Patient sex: M
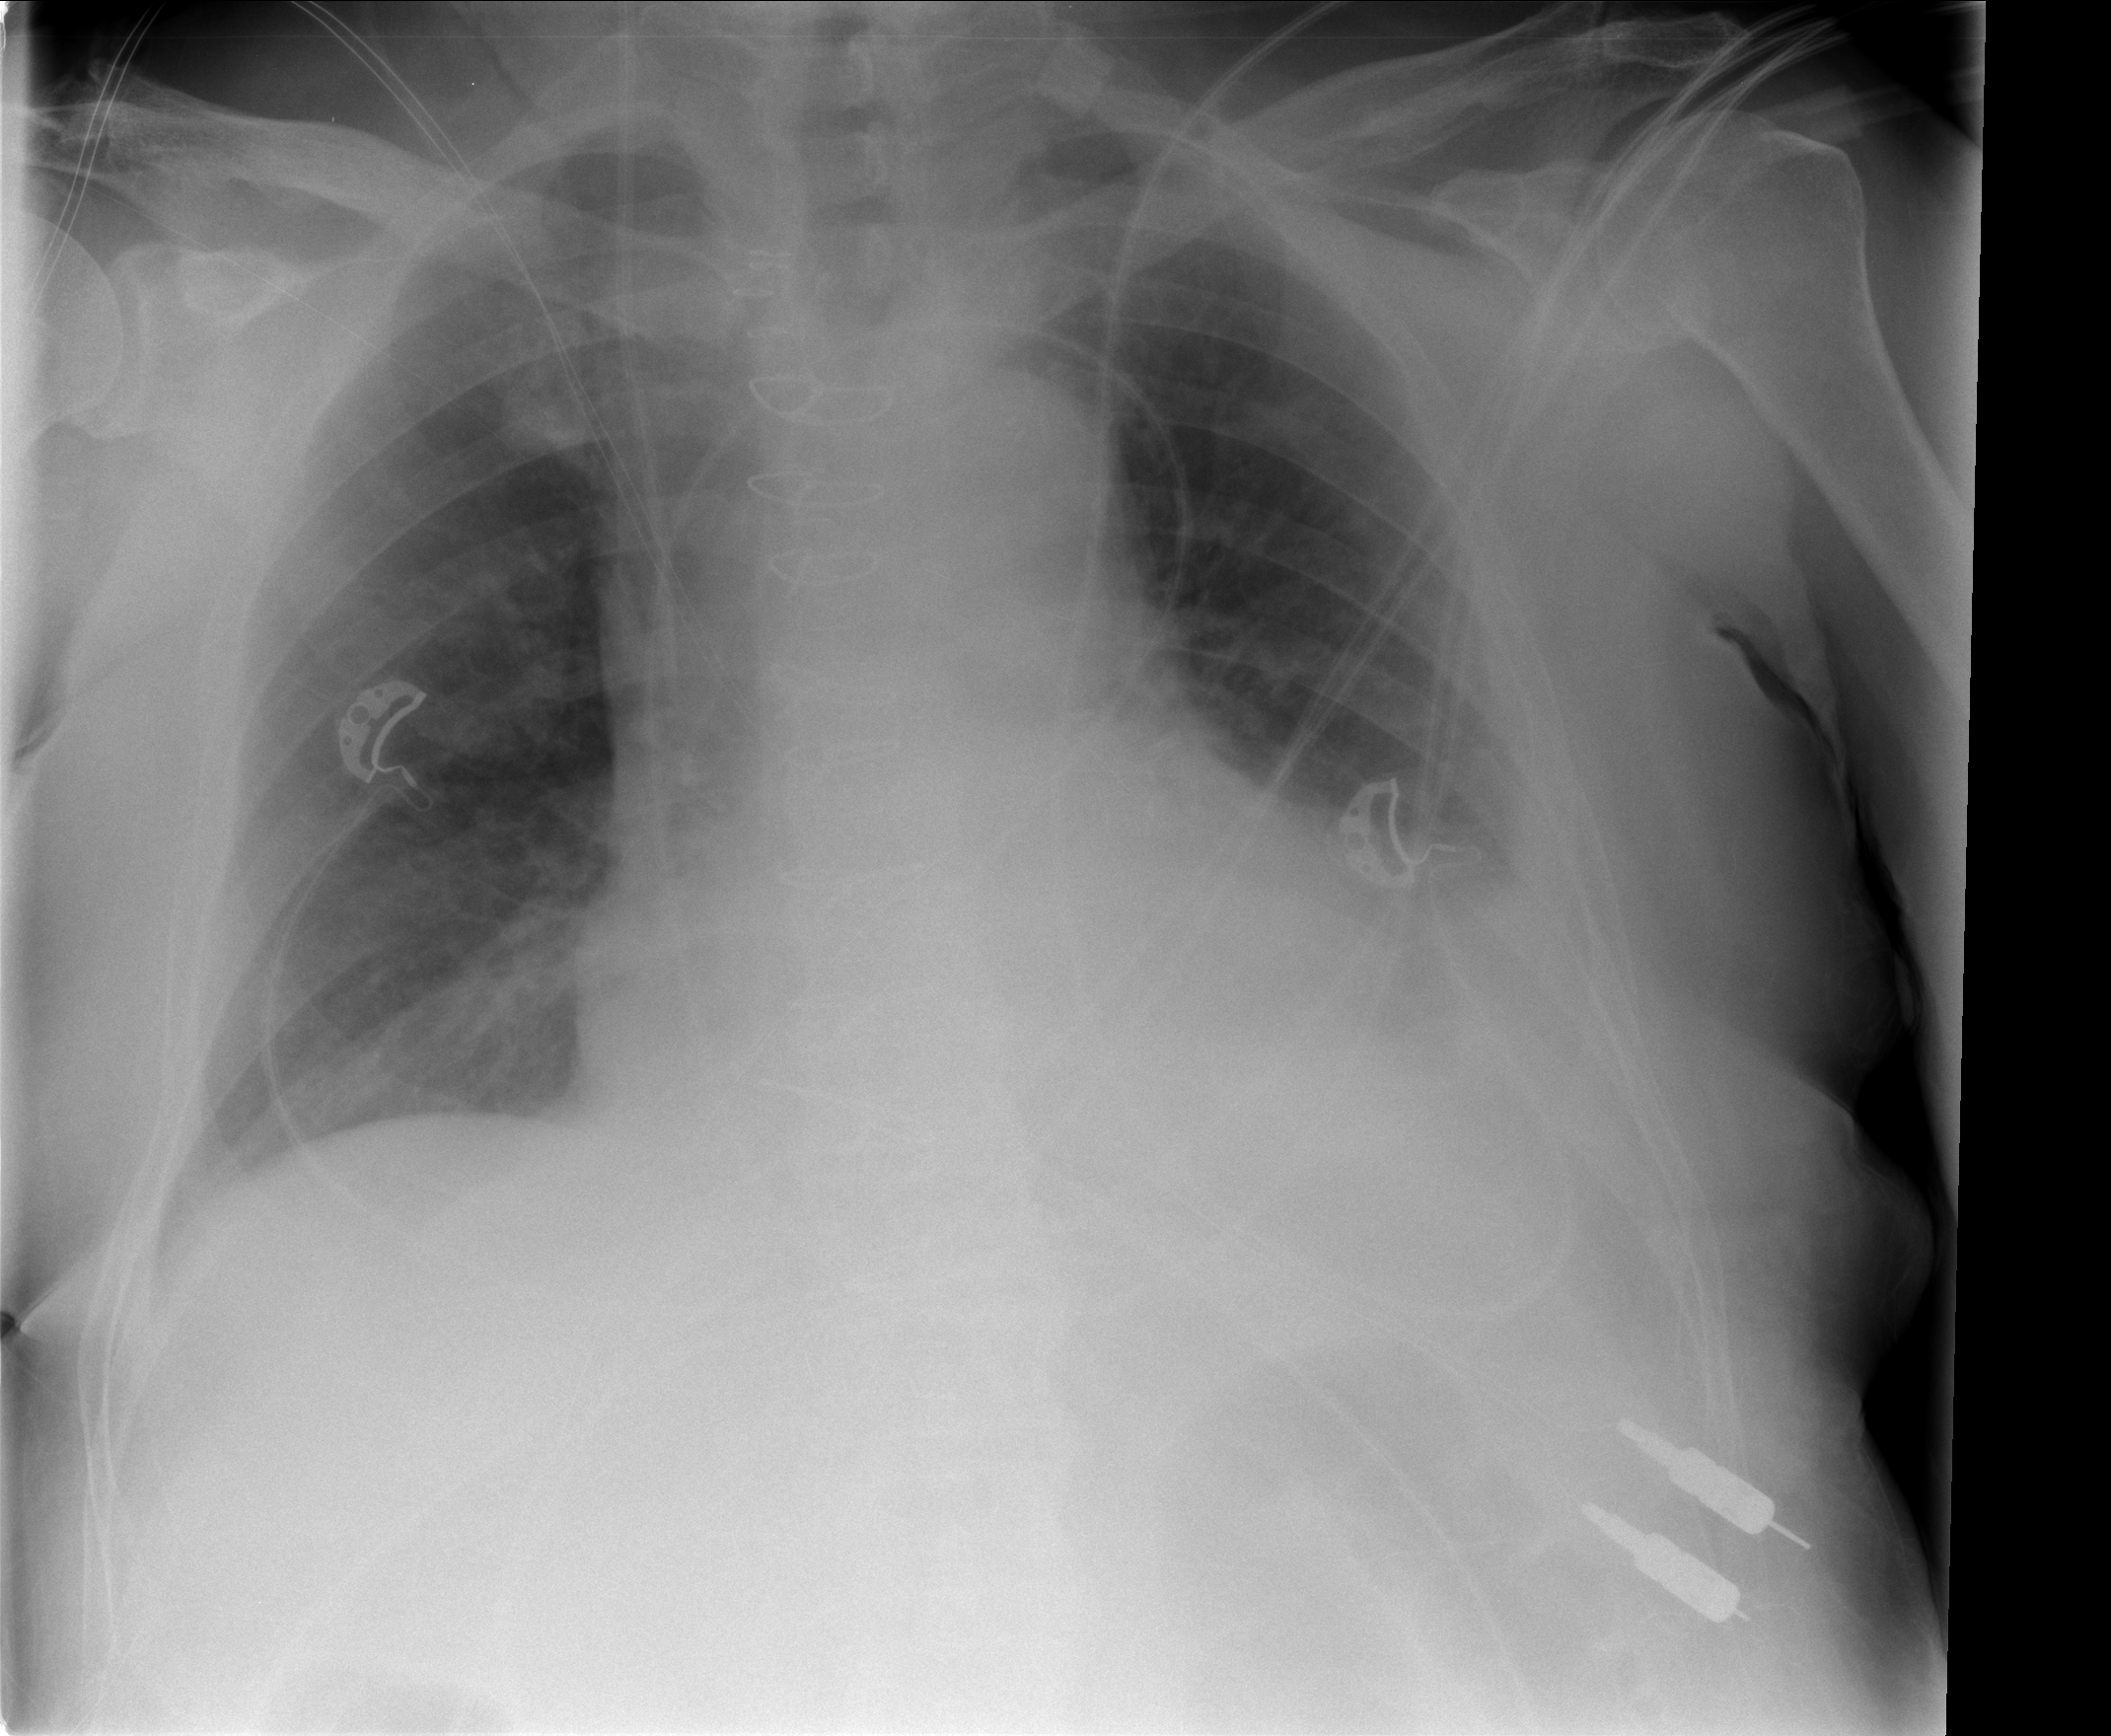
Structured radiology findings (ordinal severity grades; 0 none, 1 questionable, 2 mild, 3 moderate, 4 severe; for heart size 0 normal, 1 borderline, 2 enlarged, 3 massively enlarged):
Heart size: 2
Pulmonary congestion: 1
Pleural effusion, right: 0
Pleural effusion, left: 2
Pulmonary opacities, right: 0
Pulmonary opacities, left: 1
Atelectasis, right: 1
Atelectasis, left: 2